Question: I have been Googling this for a bit now and I can't seem to find what I am looking for.
I created a new web application in VS2012 using .NET 4.5. It created a ton of files. Most I understand and have seen before except the Scripts->WebForms contents. I know what the Ajax Control Toolkit is however I have never seen anything like what I see here with javascript.
My question is, where can I find documentation on things like SmartNav.js or TreeView.js? I do not know what these do or how to implement the functions inside the files. I gather that these relate somehow to the Ajax Control Toolkit as there is a folder with them called MSAjax (another folder with .js files I do now know what to do with).

I feel like I am missing out on some great tools here. I normally use jQueryUI but I have always used Visual Studio 2010 or older for my .NET web development and it never came with files like these pre populated.
If this question is already answered somewhere, I will gladly close it but I could not find anything myself. Maybe I am just bad with Google.
I found an inordinate amount of links leading me here
<URL>
and here
<URL>
but they do not answer my question!
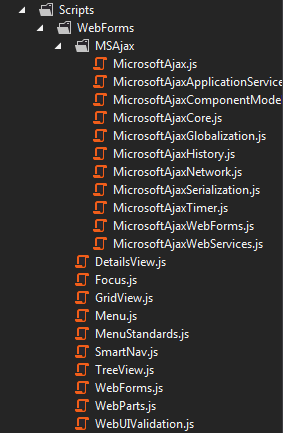
Answer: What you are seeing in the Scripts-WebForms directory is the ASP.NET 4.5 ScriptManager Improvements in WebForms, specifically the decoupling of Ajax script files and WebForms script files. Previously, these scripts all lived inside the assembly System.Web.dll and therefore the scripts did not need to be deployed separately. Unfortunately that approach lacked control of the individual scripts. Now these scripts are served from your application Scripts folder which makes them easily redistributable and updateable.
Regarding documentation on things like TreeView.js (as well as the rest of the script files), there is a reason your searches haven't found anything. These script files are specifically for supporting ASP.NET WebForms controls and Microsoft Ajax. They are the "internal" javascript that enable WebForm controls like asp:TreeView to work the way they do.
You aren't missing out on any great tools. Just use WebForm controls like asp:TreeView and you'll be using TreeView.js!